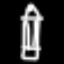
Label: pencil